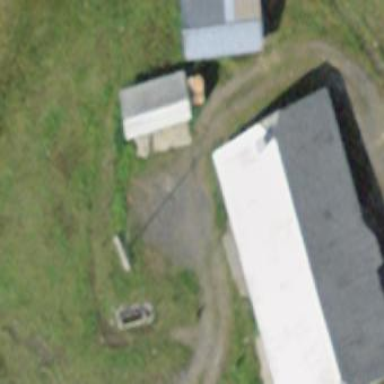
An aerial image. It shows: Farm building.